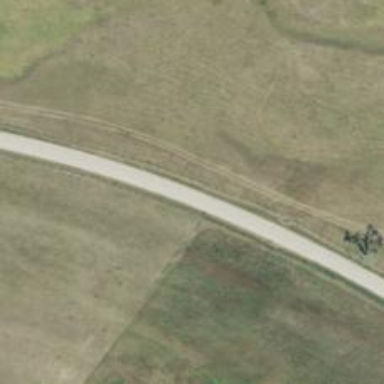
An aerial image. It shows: Unclassified road.